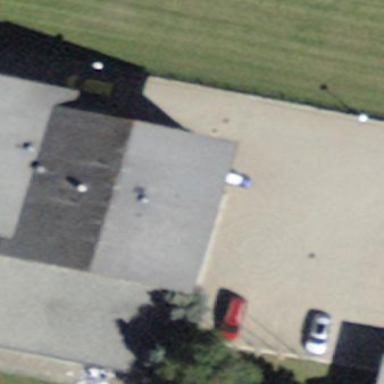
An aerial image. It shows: Part of building.